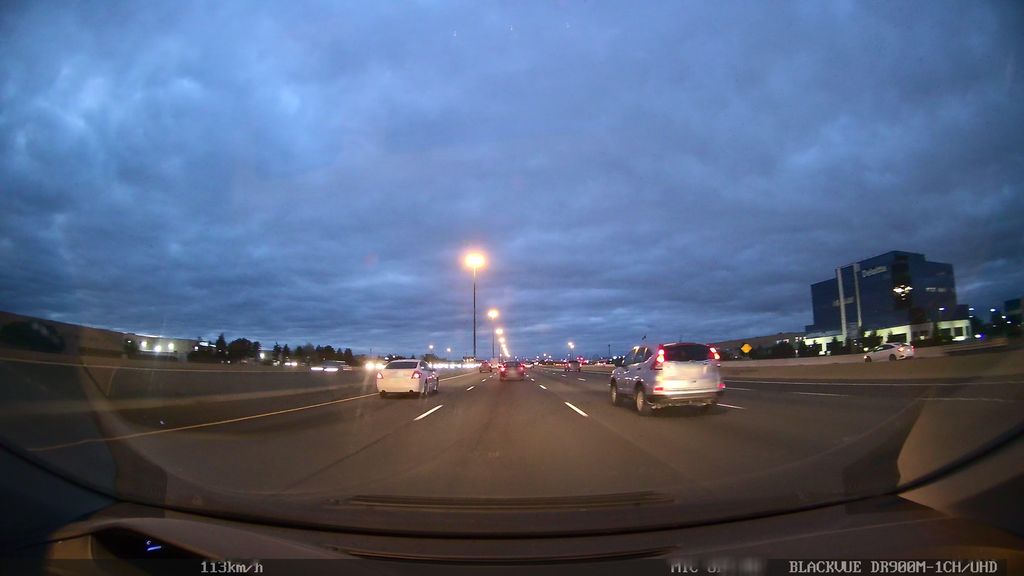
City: toronto